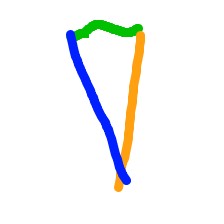
Shape: triangle